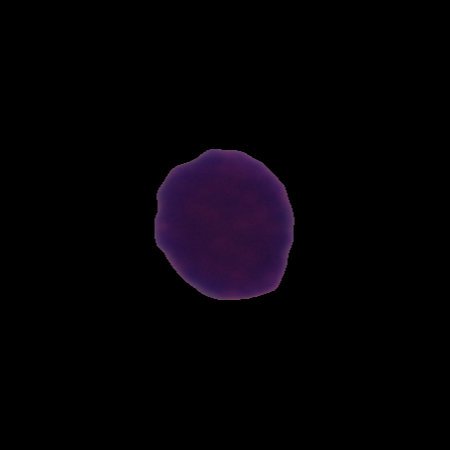
Label: healthy